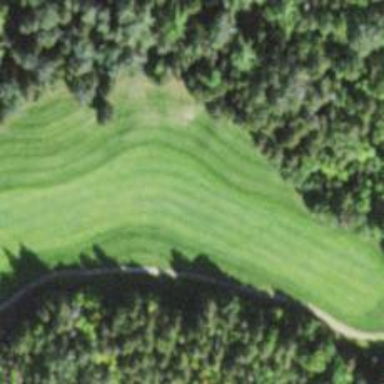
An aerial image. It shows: View of golf hole.